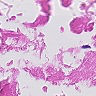
Metastatic tissue present: no